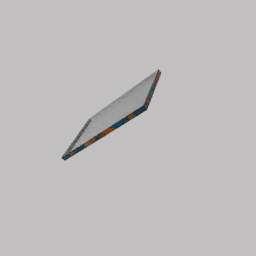
Label: decoration